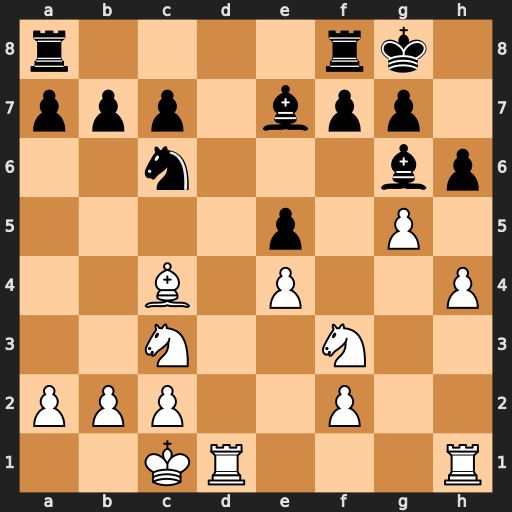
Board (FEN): r4rk1/ppp1bpp1/2n3bp/4p1P1/2B1P2P/2N2N2/PPP2P2/2KR3R
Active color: w
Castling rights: -
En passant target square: -
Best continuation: h5